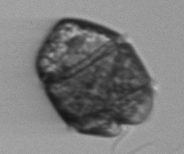
Label: Margalefidinium